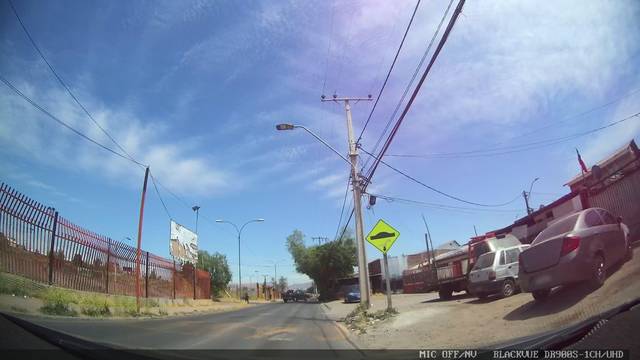
Region: Chile
Coordinates: -33.504, -70.731